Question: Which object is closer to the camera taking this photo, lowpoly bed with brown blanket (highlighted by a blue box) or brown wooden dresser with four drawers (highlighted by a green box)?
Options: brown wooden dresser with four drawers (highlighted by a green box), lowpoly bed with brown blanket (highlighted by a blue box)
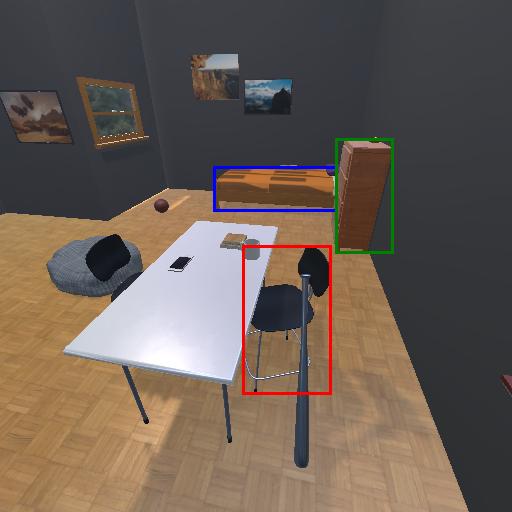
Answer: brown wooden dresser with four drawers (highlighted by a green box)